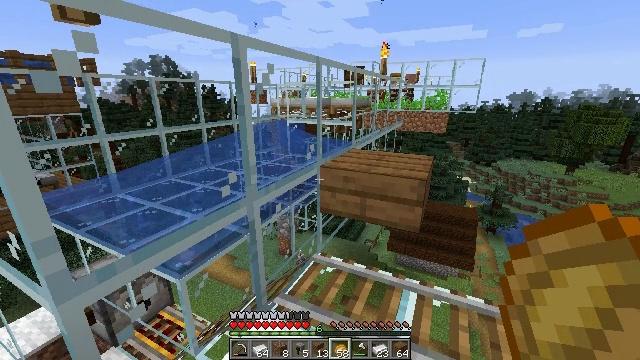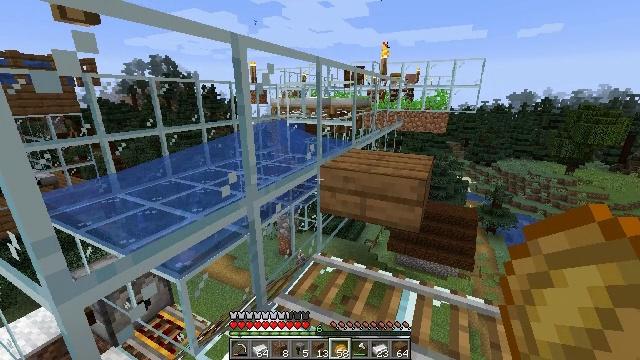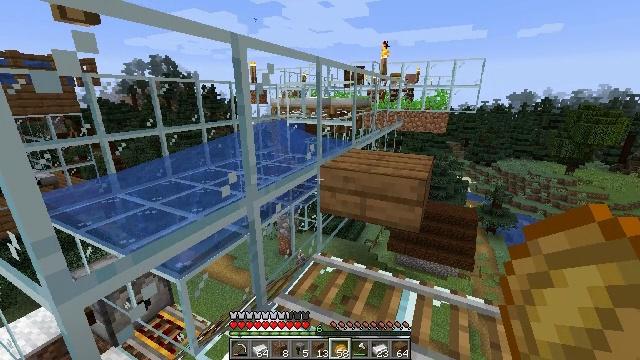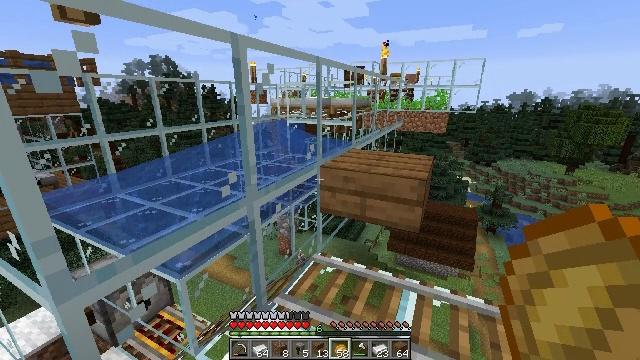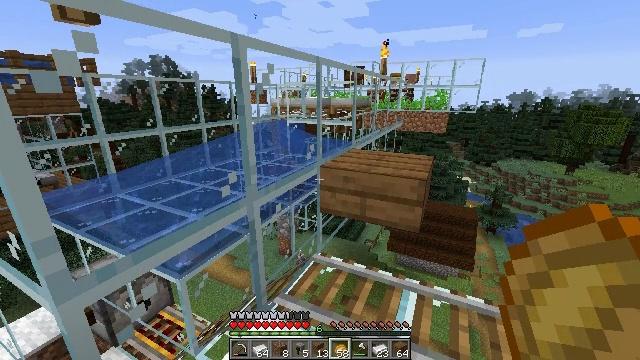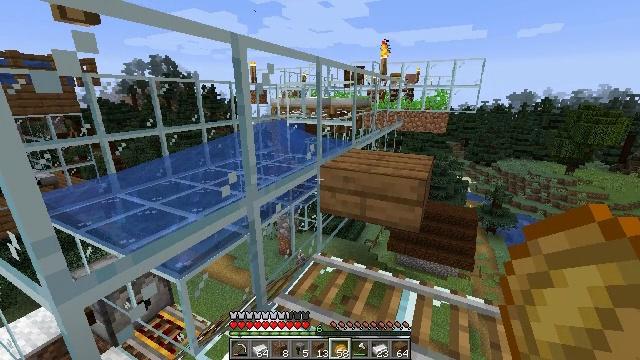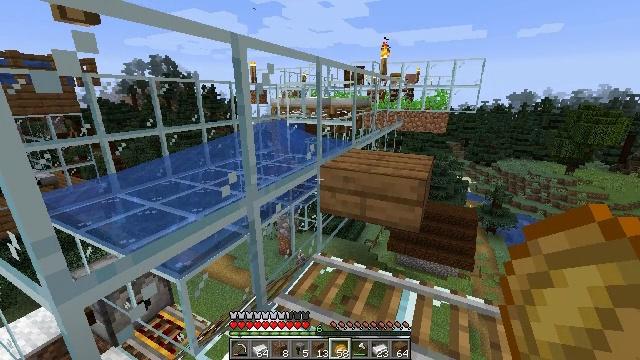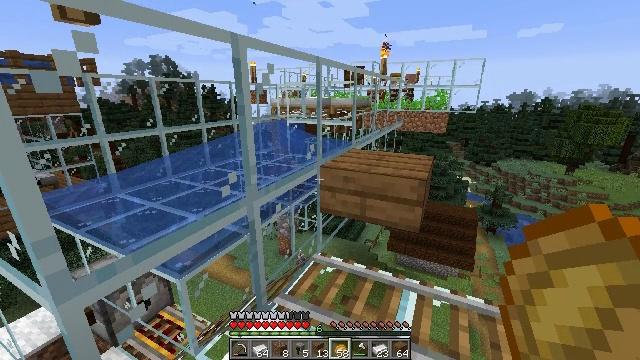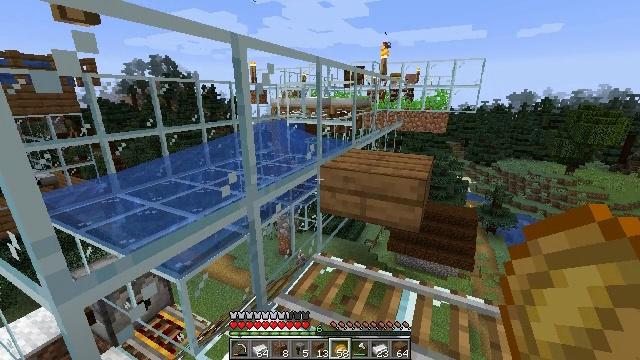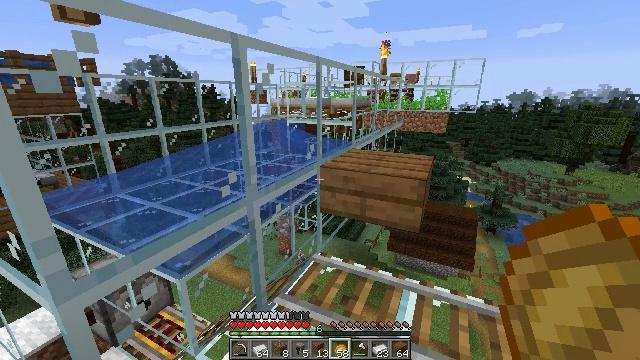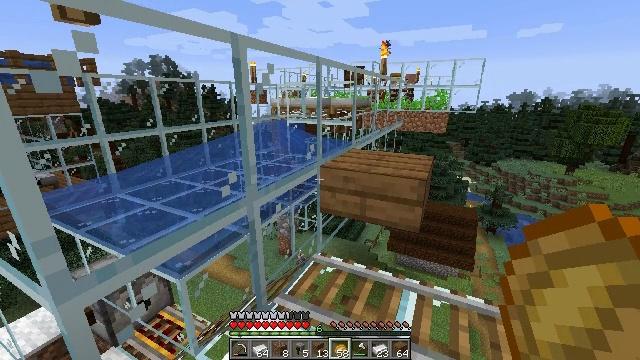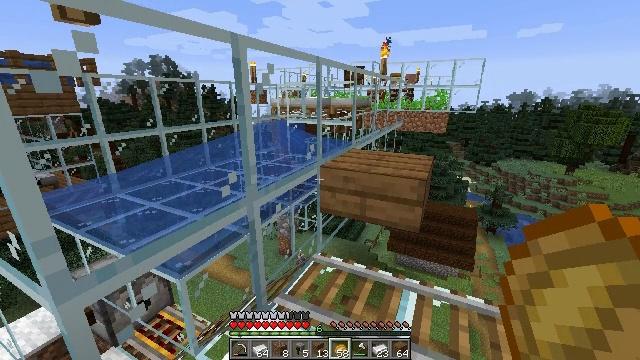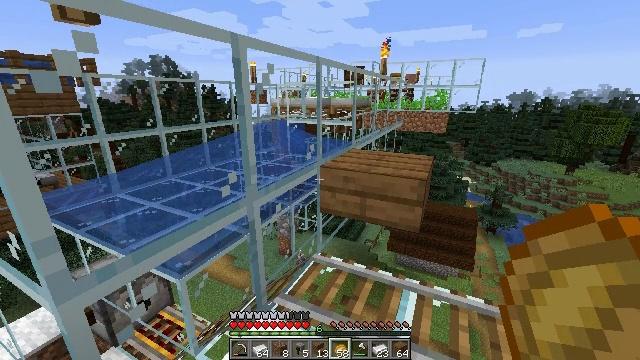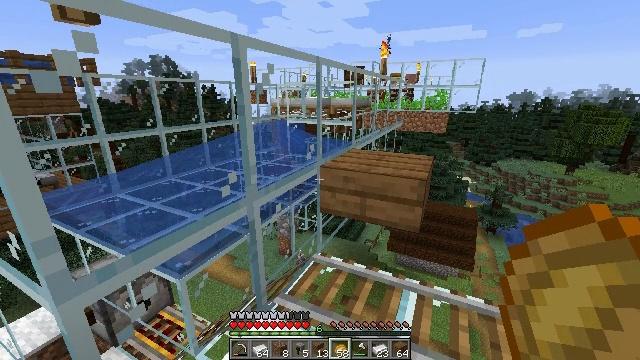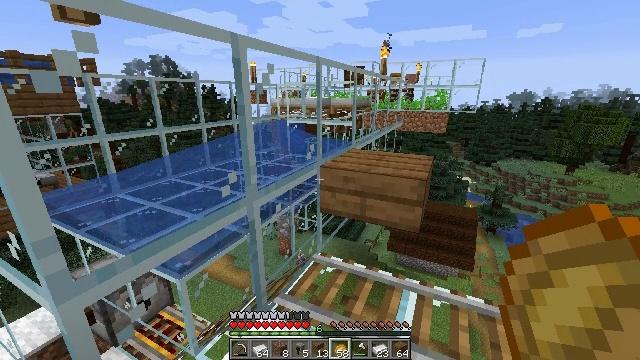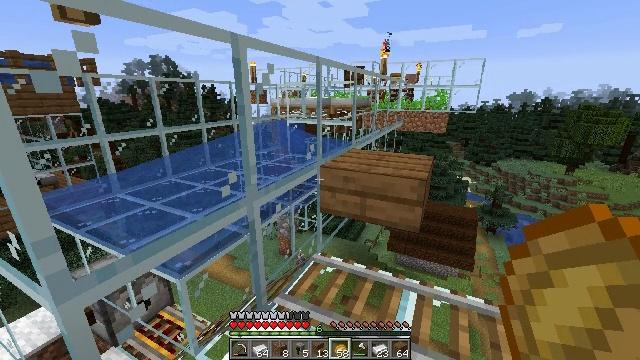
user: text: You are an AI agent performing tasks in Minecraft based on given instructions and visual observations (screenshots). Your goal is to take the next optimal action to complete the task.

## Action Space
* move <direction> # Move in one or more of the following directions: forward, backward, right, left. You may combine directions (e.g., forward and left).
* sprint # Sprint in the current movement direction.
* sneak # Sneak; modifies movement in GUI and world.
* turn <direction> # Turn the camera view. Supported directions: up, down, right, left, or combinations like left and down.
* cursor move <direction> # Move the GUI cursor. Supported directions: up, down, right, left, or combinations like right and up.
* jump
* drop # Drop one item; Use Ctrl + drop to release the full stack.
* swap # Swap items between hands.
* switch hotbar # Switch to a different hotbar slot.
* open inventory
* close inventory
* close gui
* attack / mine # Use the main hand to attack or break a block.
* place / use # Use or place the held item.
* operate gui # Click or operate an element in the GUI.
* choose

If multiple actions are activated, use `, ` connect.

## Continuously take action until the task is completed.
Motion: motion action
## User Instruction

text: Break the smithing table to move it.
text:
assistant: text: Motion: no_op
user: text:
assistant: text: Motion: no_op
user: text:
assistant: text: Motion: no_op
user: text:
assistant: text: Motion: no_op
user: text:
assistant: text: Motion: no_op
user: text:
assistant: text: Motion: no_op
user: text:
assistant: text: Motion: no_op
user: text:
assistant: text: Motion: no_op
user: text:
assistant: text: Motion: no_op
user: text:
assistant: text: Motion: no_op
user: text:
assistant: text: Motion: no_op
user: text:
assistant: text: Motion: no_op
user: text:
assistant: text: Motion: no_op
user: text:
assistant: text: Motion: no_op
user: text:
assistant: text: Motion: no_op
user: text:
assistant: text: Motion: no_op
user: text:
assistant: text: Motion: no_op
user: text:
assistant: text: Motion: no_op
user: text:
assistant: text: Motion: no_op
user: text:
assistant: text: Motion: no_op
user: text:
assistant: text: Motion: no_op
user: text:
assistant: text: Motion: no_op
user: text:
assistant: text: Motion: no_op
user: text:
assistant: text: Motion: no_op
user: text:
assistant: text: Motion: no_op
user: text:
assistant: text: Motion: no_op
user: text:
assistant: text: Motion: no_op
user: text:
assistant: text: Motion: no_op
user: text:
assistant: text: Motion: no_op
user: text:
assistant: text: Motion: no_op